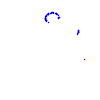
Particle: pion